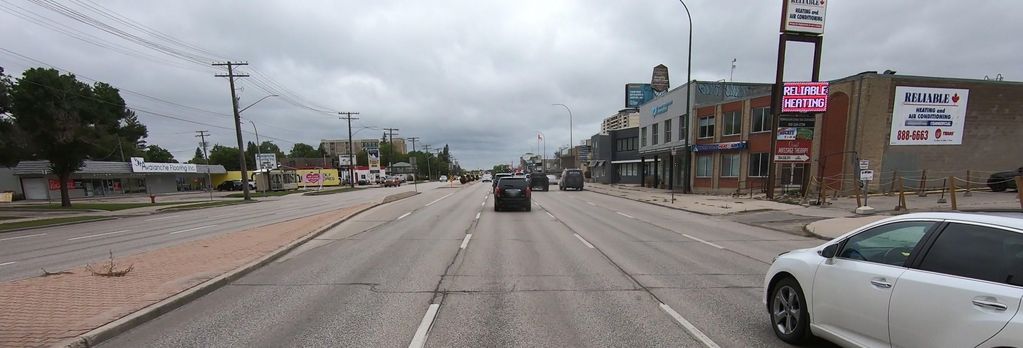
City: winnipeg